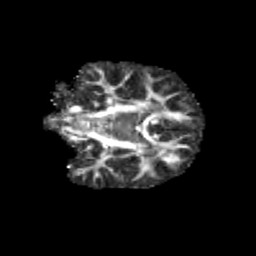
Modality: FA
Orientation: coronal
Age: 9
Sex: male
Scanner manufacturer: siemens
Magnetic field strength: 3 T
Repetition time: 3.8 s
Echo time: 0.07 s